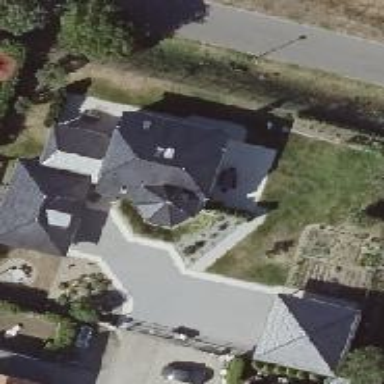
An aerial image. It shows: Detached building with half-hipped roof.